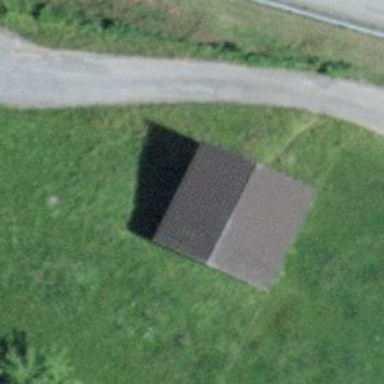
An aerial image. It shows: Rural barn.